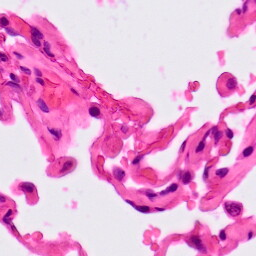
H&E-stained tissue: Lung